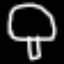
Label: mushroom